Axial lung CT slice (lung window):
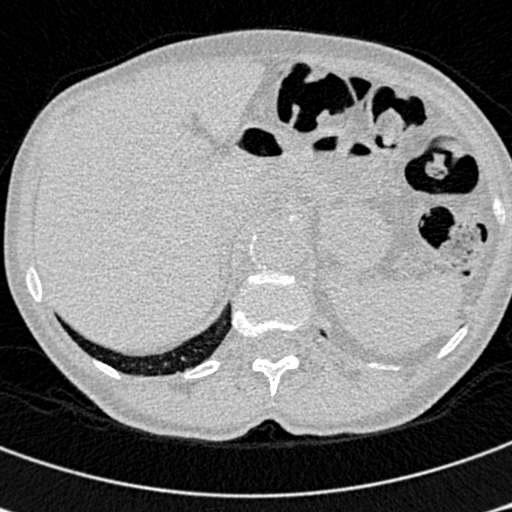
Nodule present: no